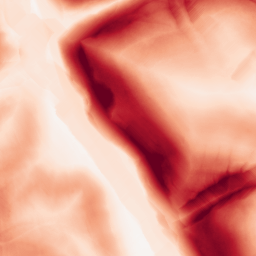
Category: morphological
Decomposition family: morphological_gradient
Decomposition parameters: size: 15
shape: diamond
Upsampling method: quartic
Upsampling parameters: scale: 8
Upsampling scale: 8